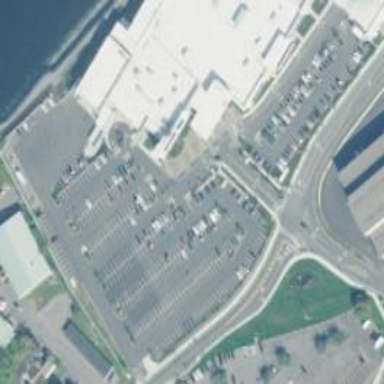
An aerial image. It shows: Parking area.